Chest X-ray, AP view. Patient: 40 years old, sex M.
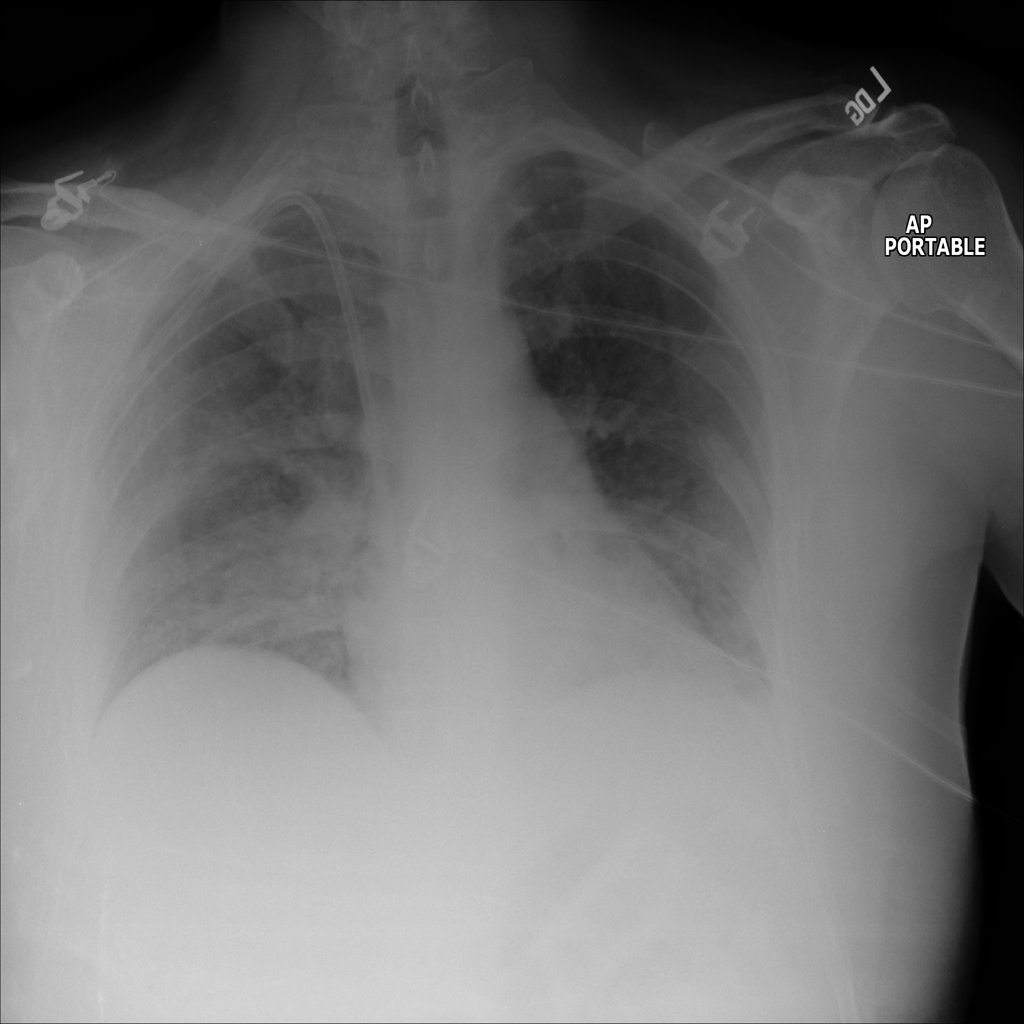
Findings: Infiltration